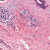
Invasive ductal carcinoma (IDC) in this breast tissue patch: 1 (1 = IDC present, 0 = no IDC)